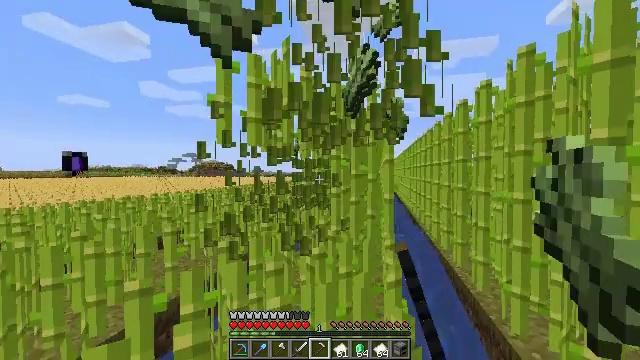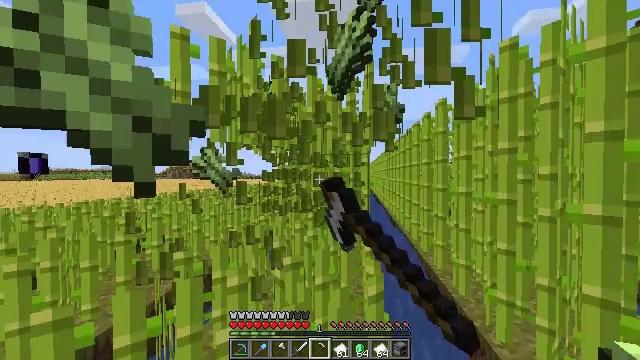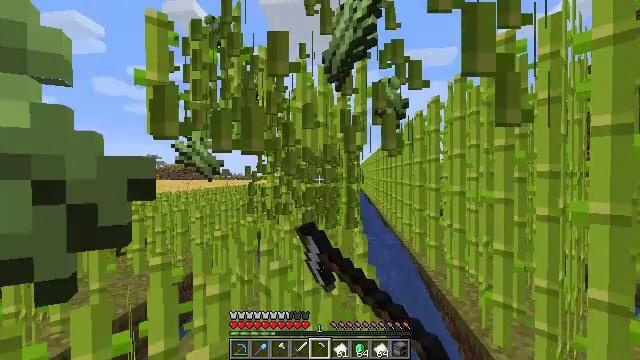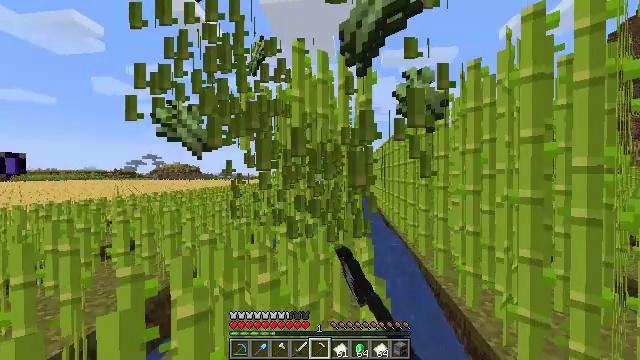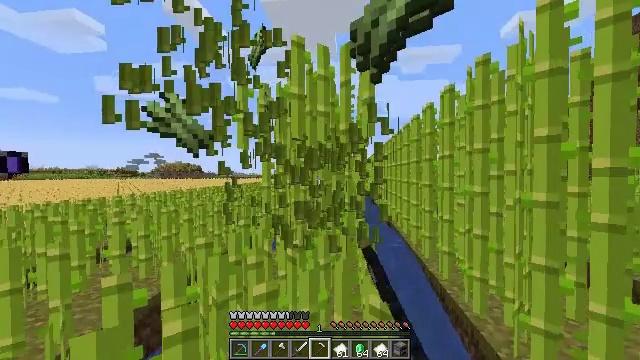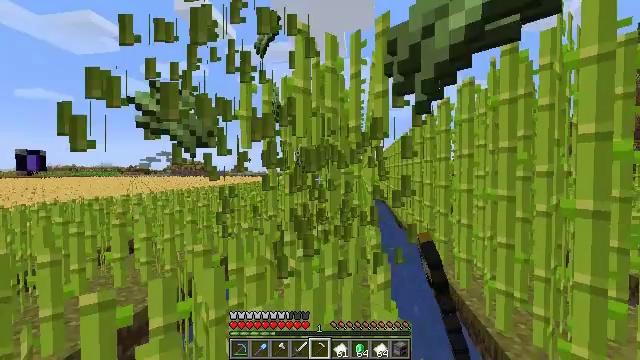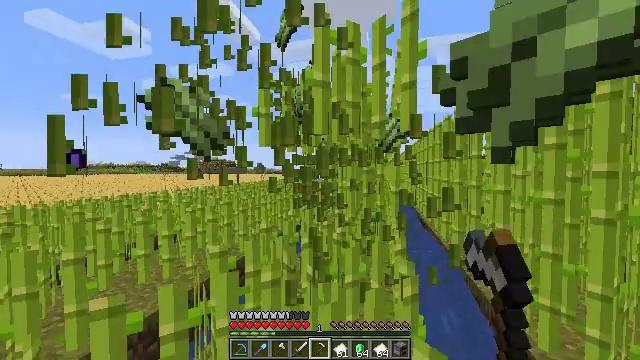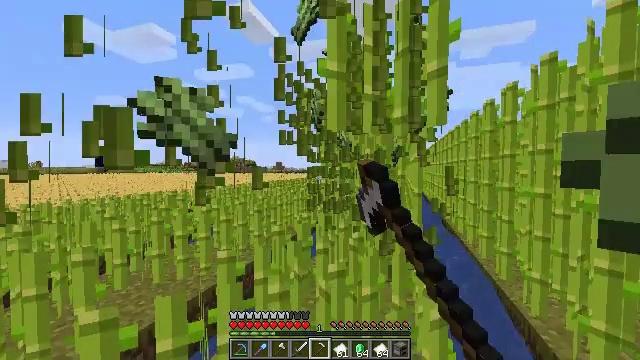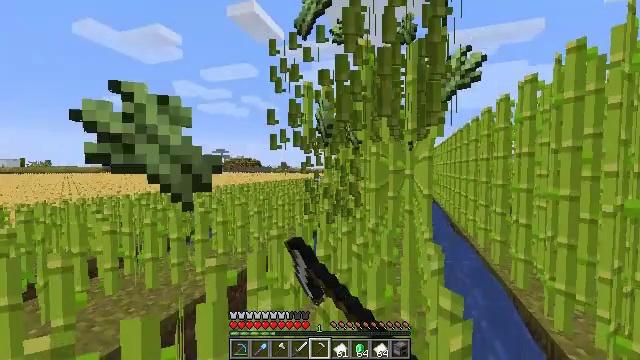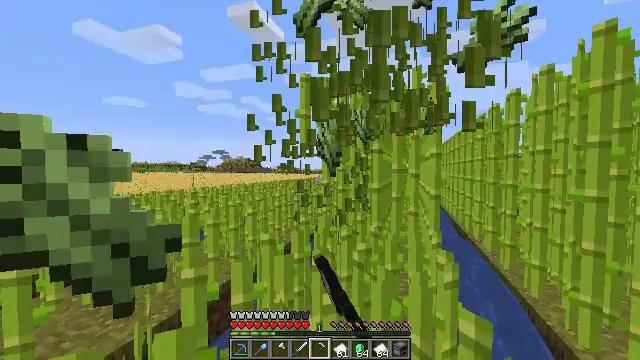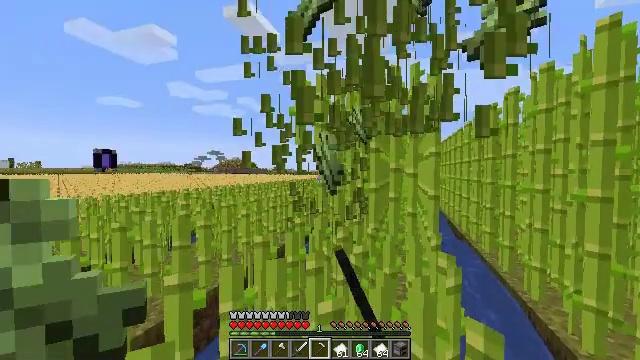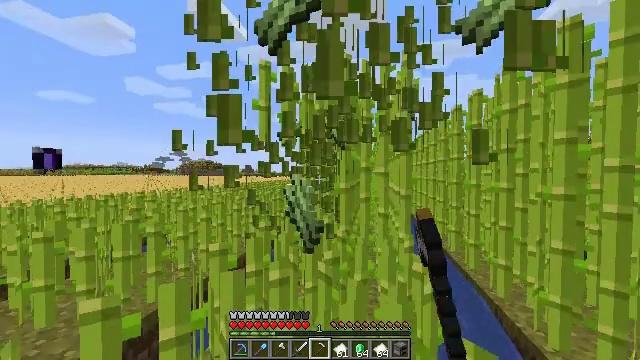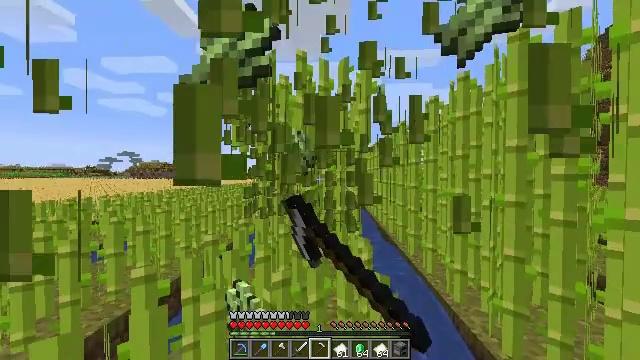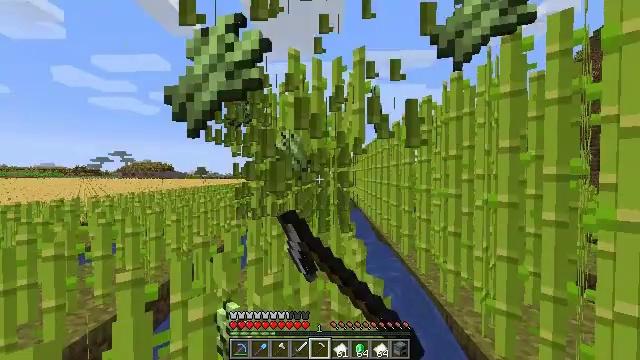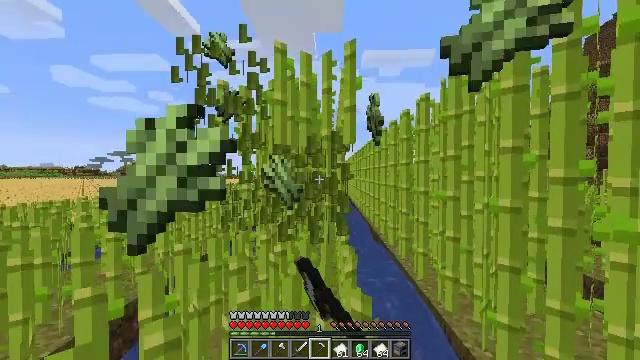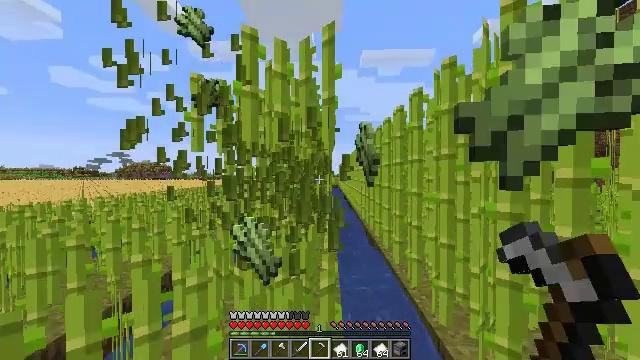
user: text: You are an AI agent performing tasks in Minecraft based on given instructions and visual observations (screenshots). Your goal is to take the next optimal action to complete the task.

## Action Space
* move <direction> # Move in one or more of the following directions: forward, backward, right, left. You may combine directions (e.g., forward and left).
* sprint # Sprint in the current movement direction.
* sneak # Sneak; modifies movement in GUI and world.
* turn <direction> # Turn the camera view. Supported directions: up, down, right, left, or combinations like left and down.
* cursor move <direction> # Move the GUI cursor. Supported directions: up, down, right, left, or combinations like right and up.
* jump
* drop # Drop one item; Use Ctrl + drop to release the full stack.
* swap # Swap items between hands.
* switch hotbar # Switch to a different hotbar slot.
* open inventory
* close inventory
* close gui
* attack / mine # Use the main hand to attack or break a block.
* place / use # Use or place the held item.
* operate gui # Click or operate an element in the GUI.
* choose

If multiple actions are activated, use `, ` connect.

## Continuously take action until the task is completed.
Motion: motion action
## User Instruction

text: Harvest sugar cane from the plant.
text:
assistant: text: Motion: move forward, turn right, attack / mine
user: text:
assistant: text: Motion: move forward, turn right, attack / mine
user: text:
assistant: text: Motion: move forward, attack / mine
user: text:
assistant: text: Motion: move forward, attack / mine
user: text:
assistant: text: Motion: move forward, turn left, attack / mine
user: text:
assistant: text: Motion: move forward, turn left, attack / mine
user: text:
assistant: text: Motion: move forward, turn left, attack / mine
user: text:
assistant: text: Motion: move forward, turn left, attack / mine
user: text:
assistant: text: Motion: move forward, attack / mine
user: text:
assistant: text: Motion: move forward, attack / mine
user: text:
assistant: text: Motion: move forward and move right, turn right, attack / mine
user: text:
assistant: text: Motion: move forward and move right, turn right, attack / mine
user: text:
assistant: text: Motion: move forward and move right, turn right, attack / mine
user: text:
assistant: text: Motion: move forward and move right, attack / mine
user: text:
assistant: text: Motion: move forward and move right, attack / mine
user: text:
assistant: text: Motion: move forward, attack / mine
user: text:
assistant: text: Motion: move forward, turn left, attack / mine
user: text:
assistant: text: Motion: move forward, turn left, attack / mine
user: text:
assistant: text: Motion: move forward, turn left, attack / mine
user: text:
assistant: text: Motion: move forward, turn left, attack / mine
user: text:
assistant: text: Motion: move forward, attack / mine
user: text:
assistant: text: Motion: move forward, attack / mine
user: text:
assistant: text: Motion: move forward, attack / mine
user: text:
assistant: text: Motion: move forward, attack / mine
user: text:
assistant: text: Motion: move forward, attack / mine
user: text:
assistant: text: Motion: move forward, attack / mine
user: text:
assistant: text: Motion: move forward, turn right, attack / mine
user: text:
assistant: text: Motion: move forward, turn right, attack / mine
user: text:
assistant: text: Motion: move forward, turn right, attack / mine
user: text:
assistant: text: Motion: move forward, attack / mine